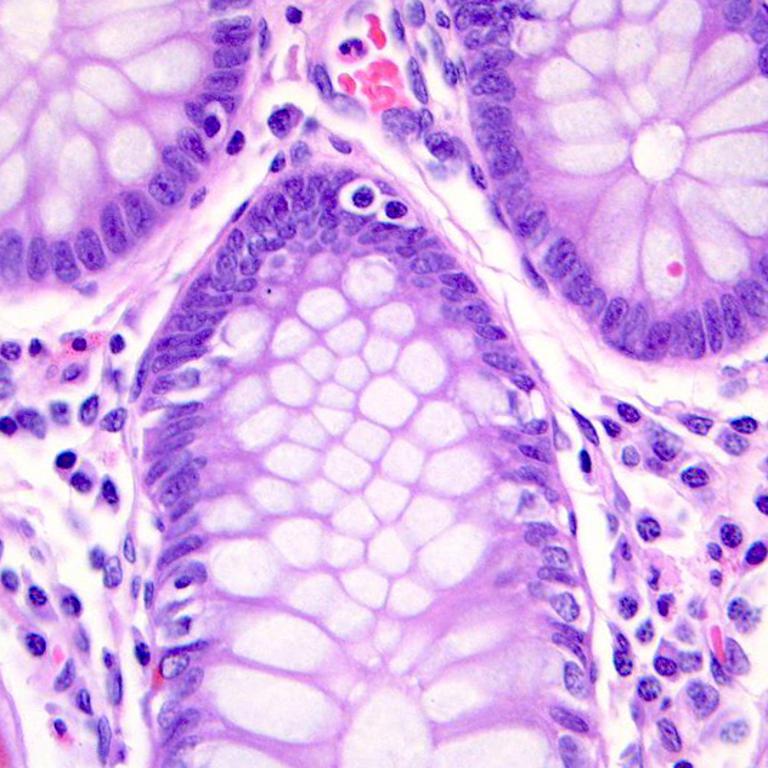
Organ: colon
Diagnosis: benign